Question: I recently migrated my app to Material Design and I stumbled upon this problem with my Alert Dialogs:

I'm applying the dialog style like this:
'<item name="android:alertDialogTheme">@style/Theme.AlertDialog</item>'
and looks like this:
'''
<style name="Theme.AlertDialog" parent="Base.V14.Theme.AppCompat.Dialog">
<item name="colorPrimary">@color/theme_primary</item>
<item name="colorPrimaryDark">@color/theme_primary_dark</item>
<item name="colorAccent">@color/theme_accent_dark</item>
</style>
'''
This is happening on my Kitkat device and it works fine on Lollipop. Can you help me with getting rid of that outer background?
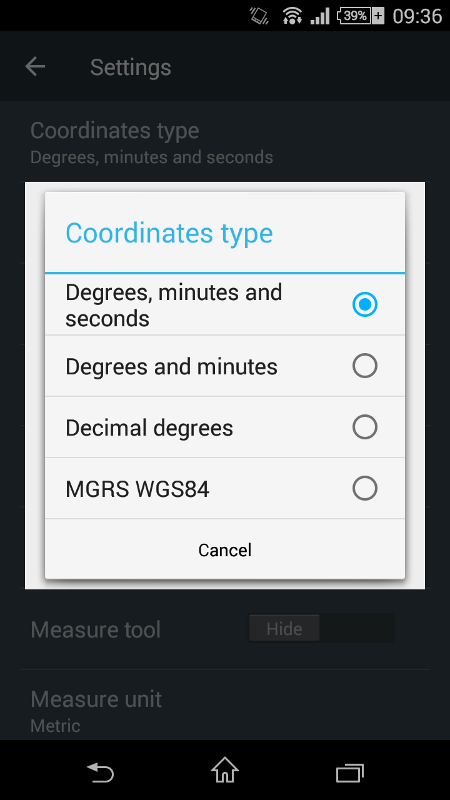
Answer: The point is here:
'''
<style name="Theme.AlertDialog" parent="Base.V14.Theme.AppCompat.Dialog">
...
<item name="colorPrimary">@color/theme_primary</item>
<item name="colorPrimaryDark">@color/theme_primary_dark</item>
<item name="colorAccent">@color/theme_accent_dark</item>
...
<item name="android:windowBackground">@android:color/transparent</item>
...
</style>
'''